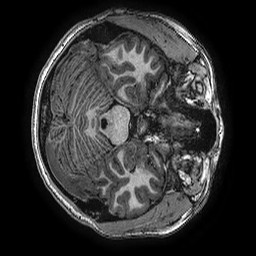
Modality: T1w
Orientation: axial
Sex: female
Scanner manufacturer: ge
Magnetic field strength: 3 T
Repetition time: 0.00766 s
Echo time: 0.003476 s